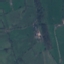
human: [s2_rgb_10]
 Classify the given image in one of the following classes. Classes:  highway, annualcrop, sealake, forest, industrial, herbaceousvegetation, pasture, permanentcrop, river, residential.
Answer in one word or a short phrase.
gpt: Pasture